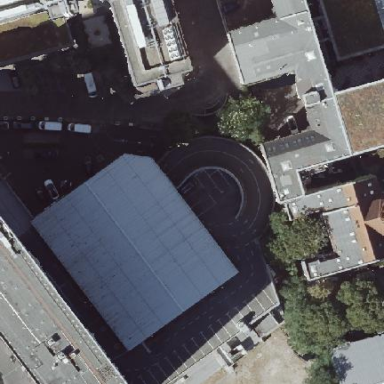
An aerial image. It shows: Multi-storey parking building.